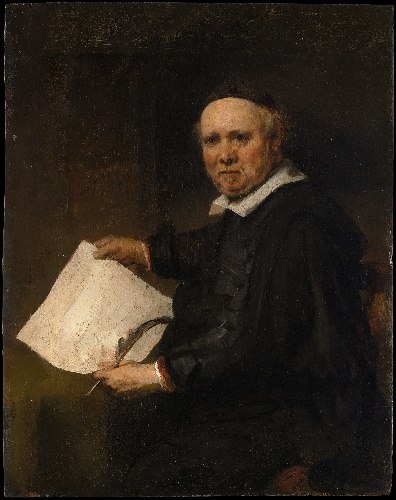
Title: Lieven Willemsz van Coppenol (born about 1599, died 1671 or later)
Artist: Rembrandt (Rembrandt van Rijn)
Artist bio: Dutch, Leiden 1606–1669 Amsterdam
Object type: Painting
Classification: Paintings
Medium: Oil on oak
Dimensions: 14 3/8 x 11 3/8 in. (36.5 x 28.9 cm)
Department: European Paintings
Credit line: Bequest of Mary Stillman Harkness, 1950
Accession year: 1950
Repository: Metropolitan Museum of Art, New York, NY
Tags: Men|Portraits